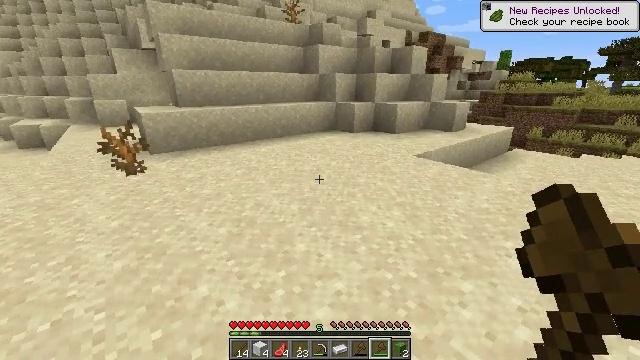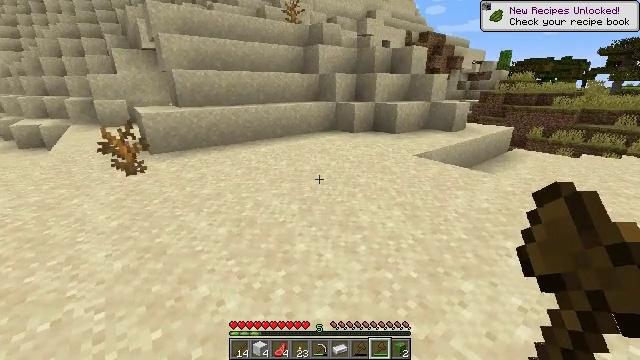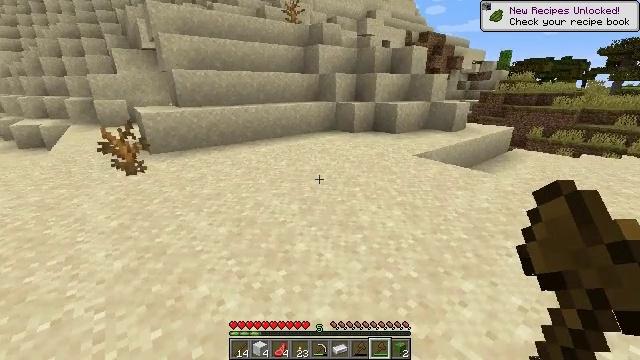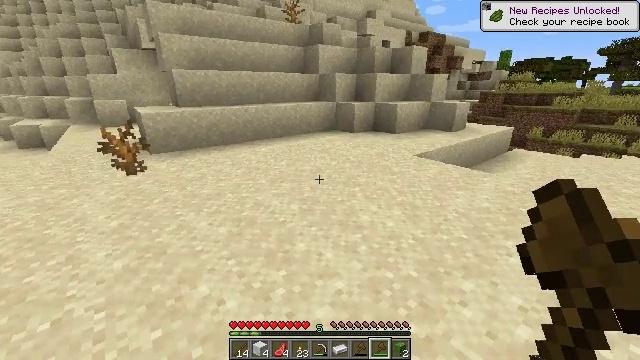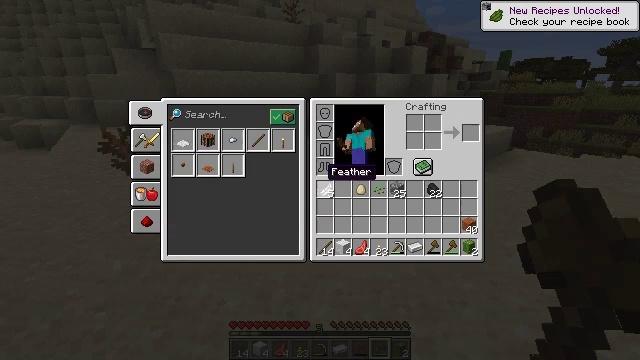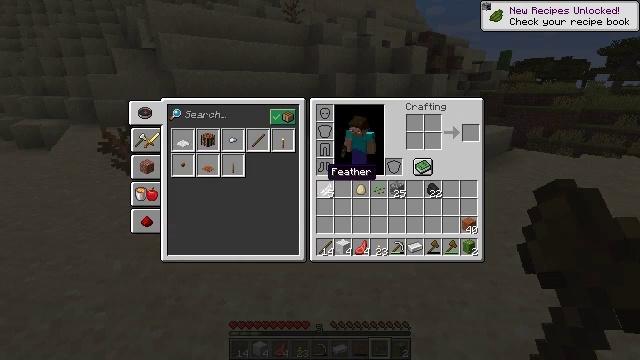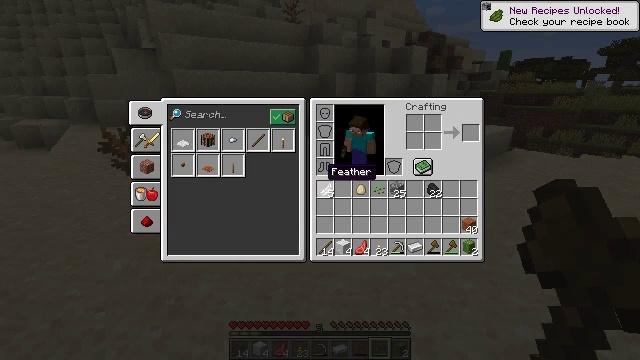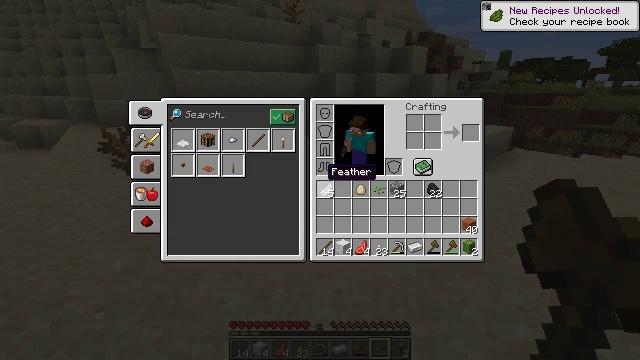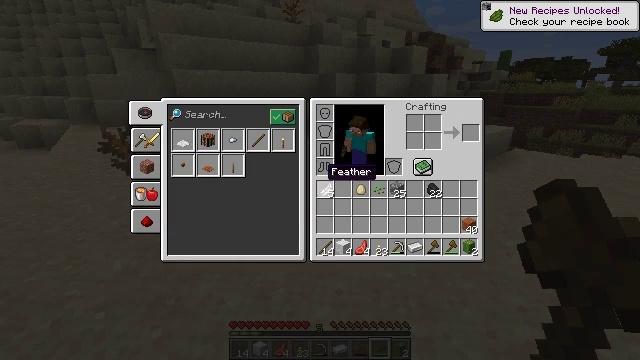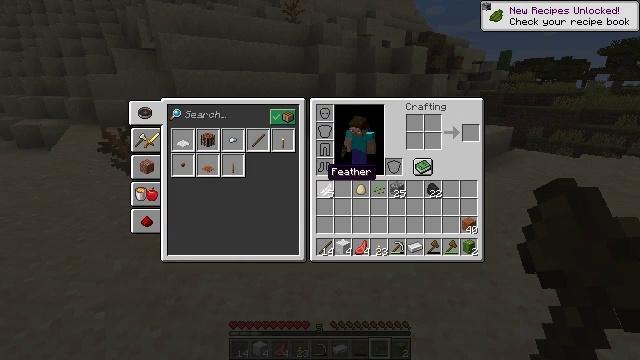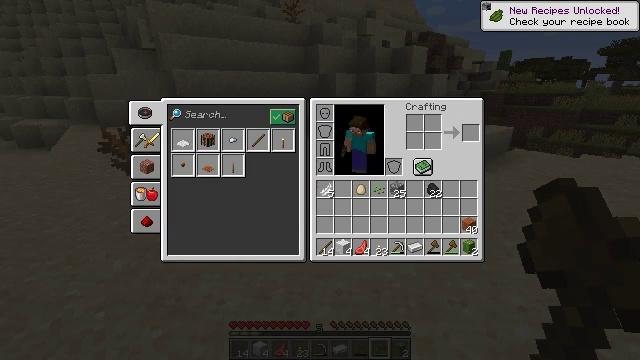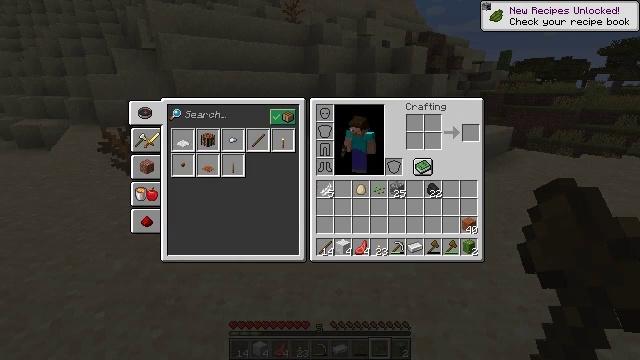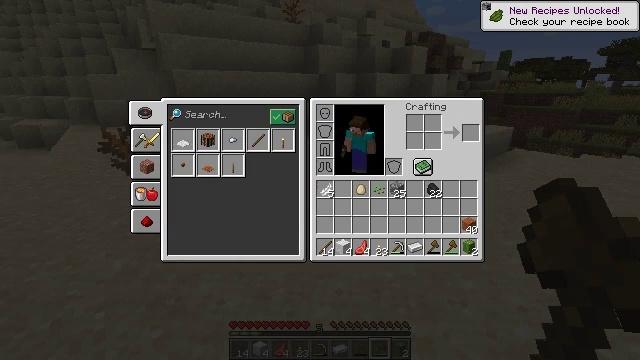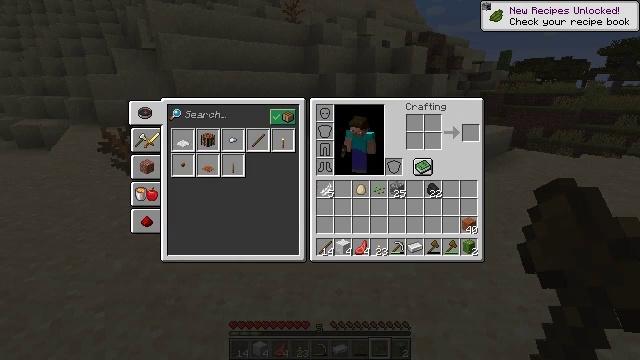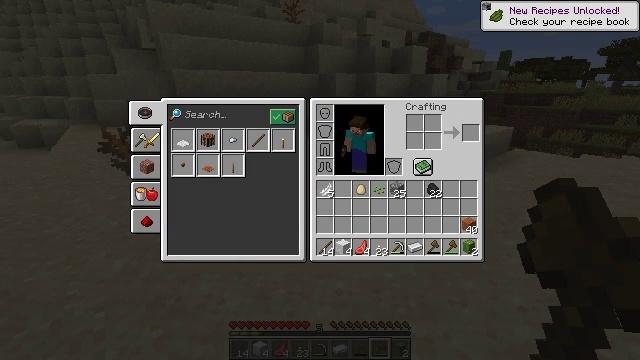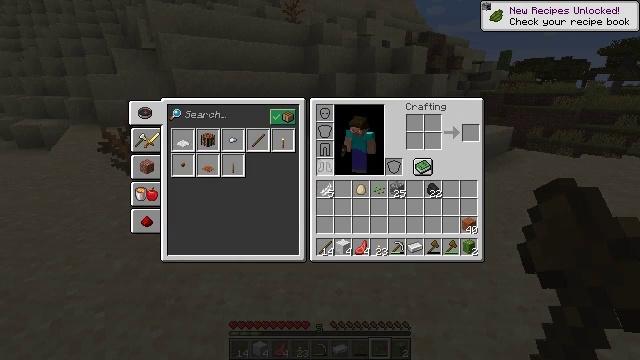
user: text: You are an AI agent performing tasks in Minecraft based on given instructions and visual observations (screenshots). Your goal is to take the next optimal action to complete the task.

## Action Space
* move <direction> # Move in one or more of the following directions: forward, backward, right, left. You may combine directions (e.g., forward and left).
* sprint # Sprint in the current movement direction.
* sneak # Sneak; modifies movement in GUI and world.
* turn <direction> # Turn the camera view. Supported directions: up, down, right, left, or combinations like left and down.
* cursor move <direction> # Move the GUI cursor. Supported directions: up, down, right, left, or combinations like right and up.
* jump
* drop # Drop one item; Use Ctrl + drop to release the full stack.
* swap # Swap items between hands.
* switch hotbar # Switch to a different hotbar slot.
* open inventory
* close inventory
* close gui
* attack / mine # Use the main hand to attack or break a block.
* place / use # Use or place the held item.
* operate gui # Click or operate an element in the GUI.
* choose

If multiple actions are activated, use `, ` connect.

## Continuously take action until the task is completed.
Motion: motion action
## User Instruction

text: Gather sand from the desert.
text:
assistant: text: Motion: no_op
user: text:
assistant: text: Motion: no_op
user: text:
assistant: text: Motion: no_op
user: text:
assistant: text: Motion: open inventory
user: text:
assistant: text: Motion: open inventory
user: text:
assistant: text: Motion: open inventory
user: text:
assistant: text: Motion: open inventory
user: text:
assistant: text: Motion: no_op
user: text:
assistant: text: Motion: no_op
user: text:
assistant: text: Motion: no_op
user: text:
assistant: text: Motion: no_op
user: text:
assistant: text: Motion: no_op
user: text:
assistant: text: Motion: no_op
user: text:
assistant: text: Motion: no_op
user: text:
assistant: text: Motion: no_op
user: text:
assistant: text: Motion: no_op
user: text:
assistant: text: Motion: cursor move right
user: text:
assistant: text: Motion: cursor move up
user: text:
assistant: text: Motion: cursor move left and up
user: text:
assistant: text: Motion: cursor move left and up
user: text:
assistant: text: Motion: cursor move left
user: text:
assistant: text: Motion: no_op
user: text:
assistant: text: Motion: no_op
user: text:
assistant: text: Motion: no_op
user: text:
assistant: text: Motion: no_op
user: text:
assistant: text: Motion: cursor move left
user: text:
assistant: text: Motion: cursor move left
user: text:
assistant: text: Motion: no_op
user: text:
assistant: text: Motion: operate gui
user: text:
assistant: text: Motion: operate gui